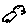
Label: bird